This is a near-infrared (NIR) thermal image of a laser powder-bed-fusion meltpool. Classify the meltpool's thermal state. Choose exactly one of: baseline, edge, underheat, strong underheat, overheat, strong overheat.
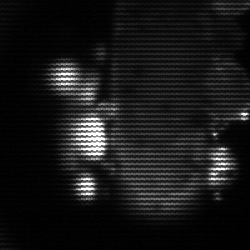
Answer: strong underheat